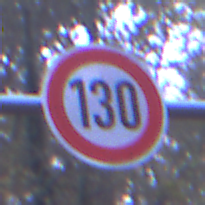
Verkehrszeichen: Geschwindigkeit130
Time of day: Night
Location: Outdoor (Suburban)
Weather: PartlyCloudy
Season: NotSpecified
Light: Artificial